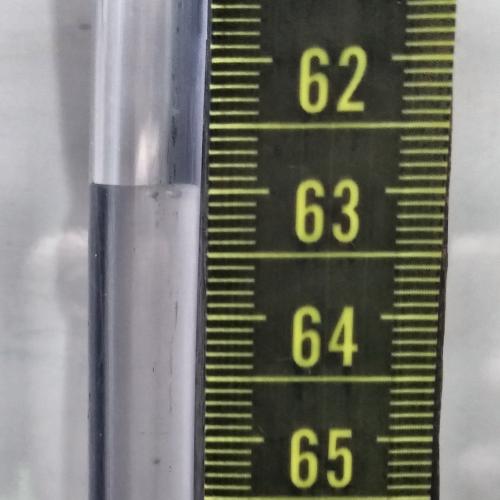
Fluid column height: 63.0 cm